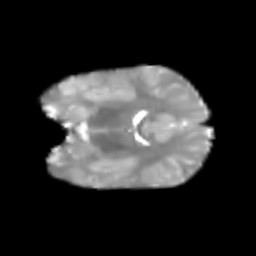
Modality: T2w
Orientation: coronal
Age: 5
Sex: female
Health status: healthy